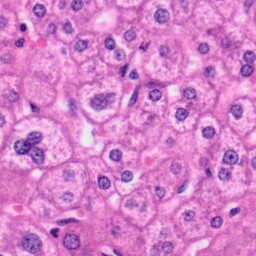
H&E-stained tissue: Liver